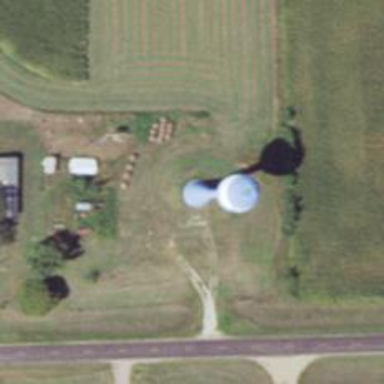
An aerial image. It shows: Water tower that is man-made.